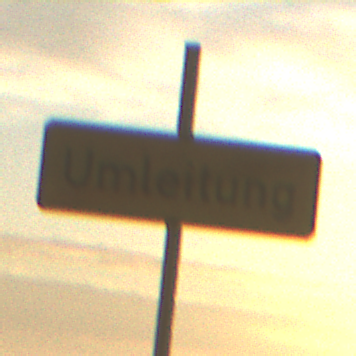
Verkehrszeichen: EndeDerUmleitungsankuendigung
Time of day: SunriseSunset
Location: Outdoor (Nature)
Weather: PartlyCloudy
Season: NotSpecified
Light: Natural